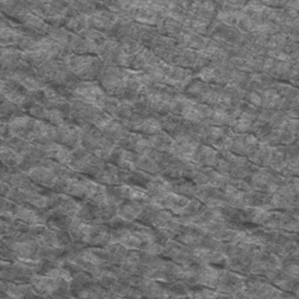
Label: frost